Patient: sex F, age 68
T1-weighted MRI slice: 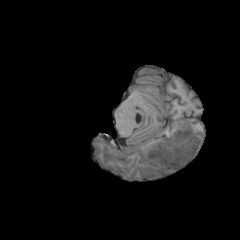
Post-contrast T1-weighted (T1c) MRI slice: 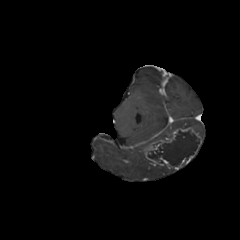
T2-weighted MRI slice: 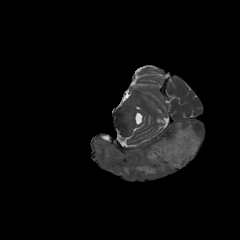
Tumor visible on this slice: yes
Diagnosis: Glioblastoma, IDH-wildtype
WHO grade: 4